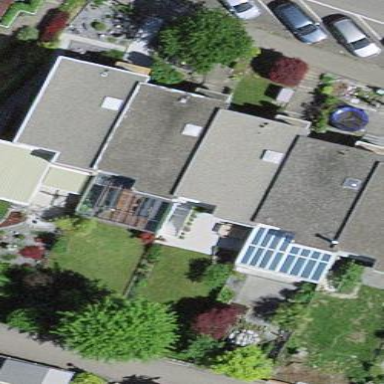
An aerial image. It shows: Terrace building with flat roof.